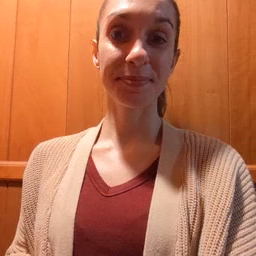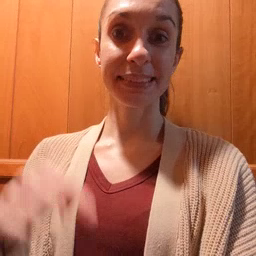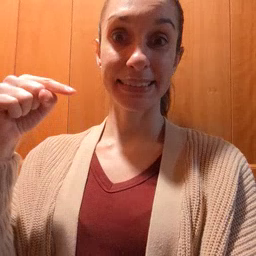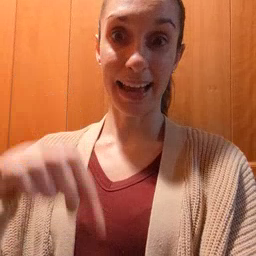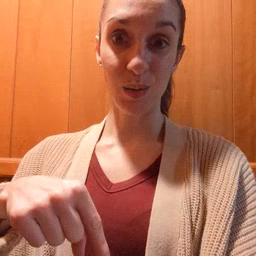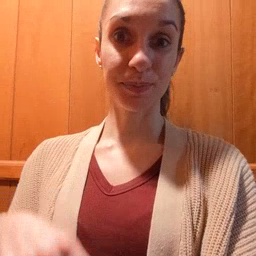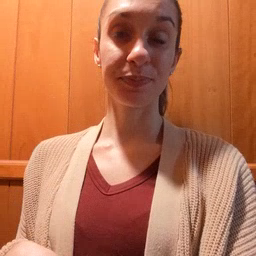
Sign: down